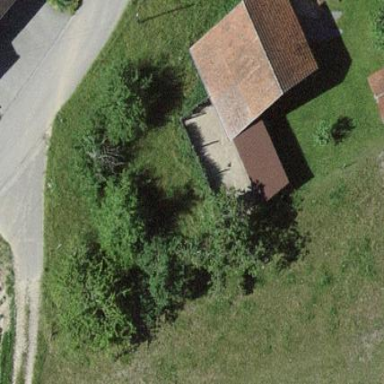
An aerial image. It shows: Rural barn.